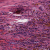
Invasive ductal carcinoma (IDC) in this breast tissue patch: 0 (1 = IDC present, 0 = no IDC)